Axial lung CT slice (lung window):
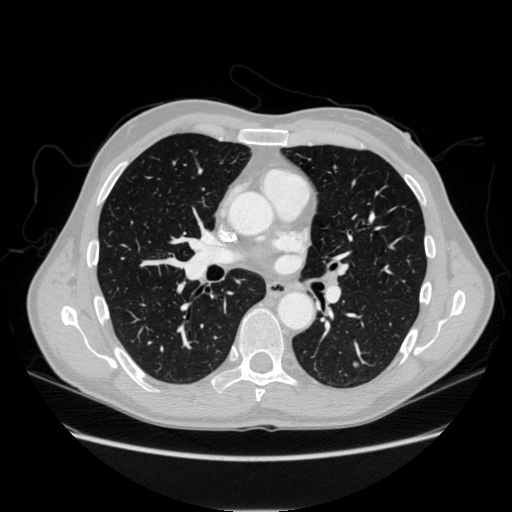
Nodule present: yes
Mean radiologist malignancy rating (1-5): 3.25